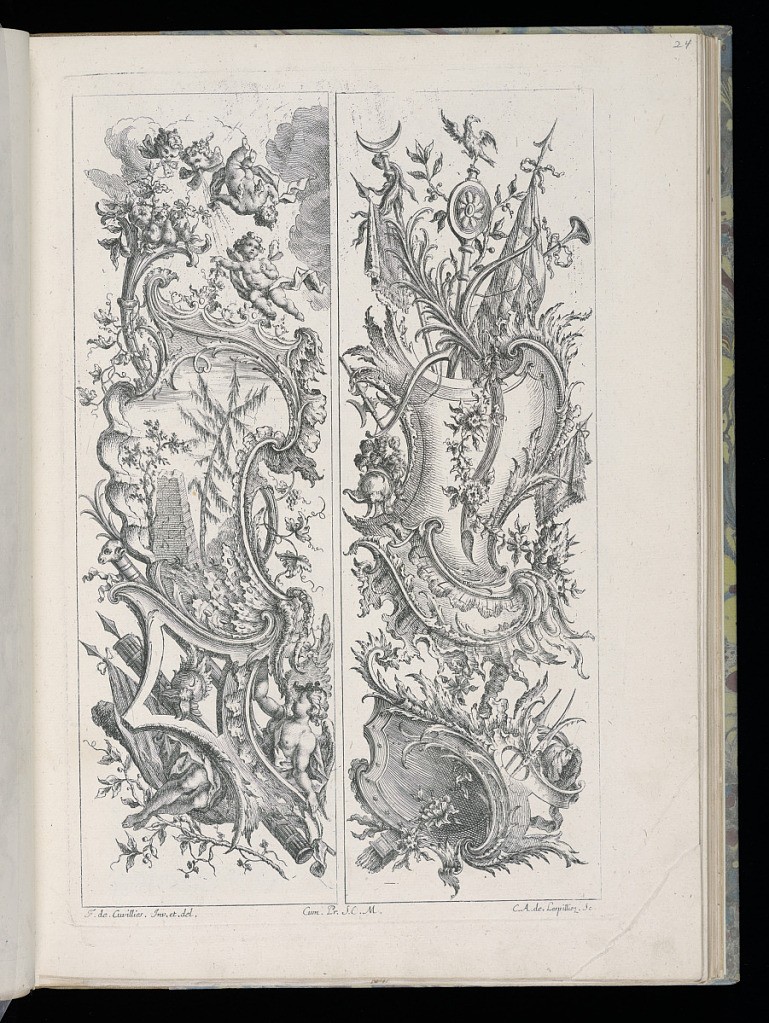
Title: Designs for Two Vertical Panels
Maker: François de Cuvilliés the Elder, Belgian, 1695 - 1768
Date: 1738
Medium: Engraving on paper
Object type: Bound print
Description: Two designs for upright rocaille panels. Left panel: At bottom, a reclining figure (Victory) behind decorative scrollwork, surrounded by armorial trophies (helmet, banner, weapons). Above, at center, a large cartouche with a landscape scene depicting architectural ruins. An obelisk and trees are visible. Above the cartouche, at top: two winds, two flying putti, and fruits. Right panel: at bottom, an escutcheon with armorial trophies. Above, at center, a large cartouche with ornamental trophies extending to the top of the design.